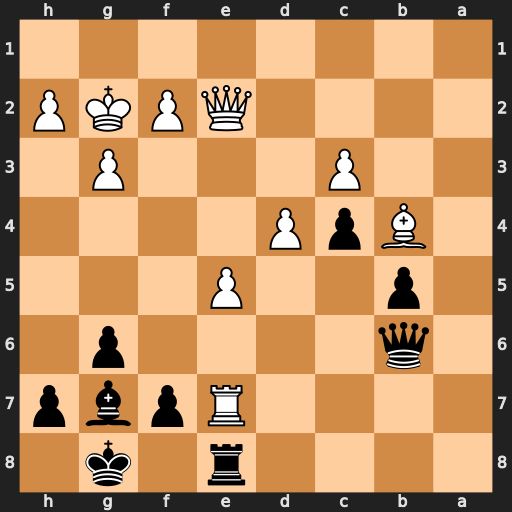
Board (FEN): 4r1k1/4Rpbp/1q4p1/1p2P3/1BpP4/2P3P1/4QPKP/8
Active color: b
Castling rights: -
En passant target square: -
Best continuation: Rxe7 Bxe7 Qb7+ Qf3 Qxe7